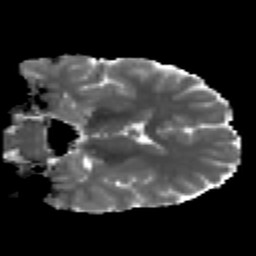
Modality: MD
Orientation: coronal
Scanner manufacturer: ge
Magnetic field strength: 3 T
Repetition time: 7.98 s
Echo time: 0.0701 s